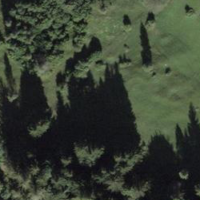
EUNIS habitat code: 24
Species observed at this site:
Chorthippus biguttulus